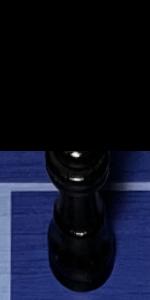
Label: Queen_Black